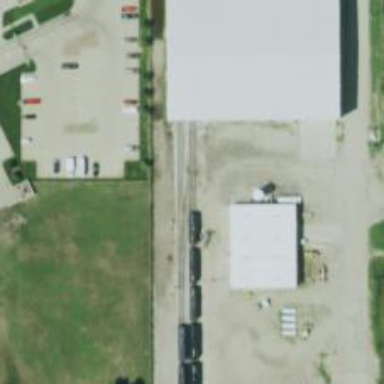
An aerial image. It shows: Railway siding for service.